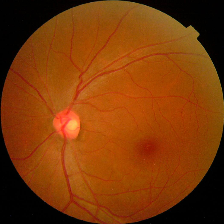
Diabetic retinopathy grade: No DR